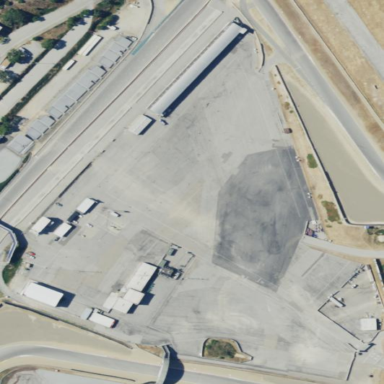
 surrounded by fence. It is mainly used for motor sports."